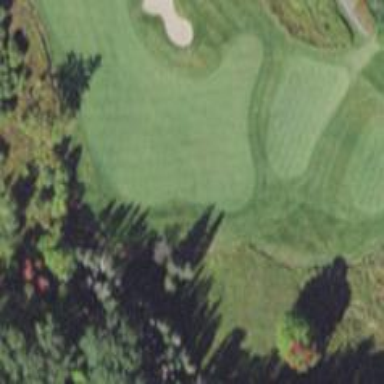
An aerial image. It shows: Golf hole.